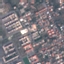
Land use / land cover class: Residential